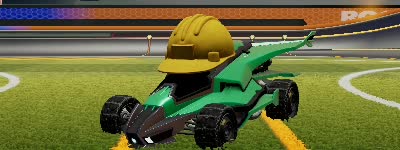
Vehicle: aftershock